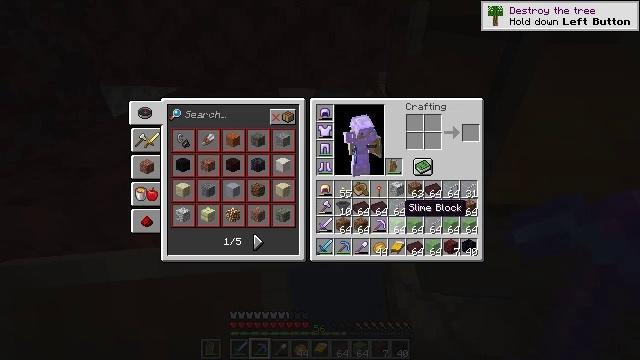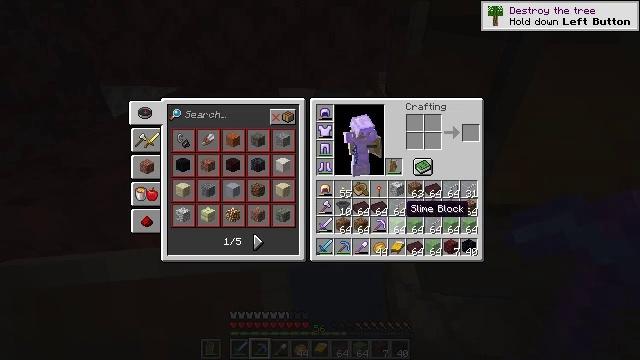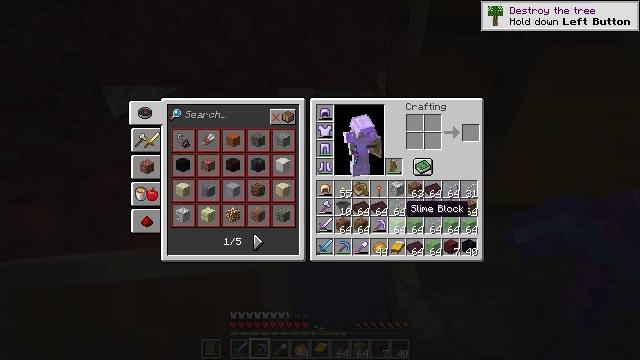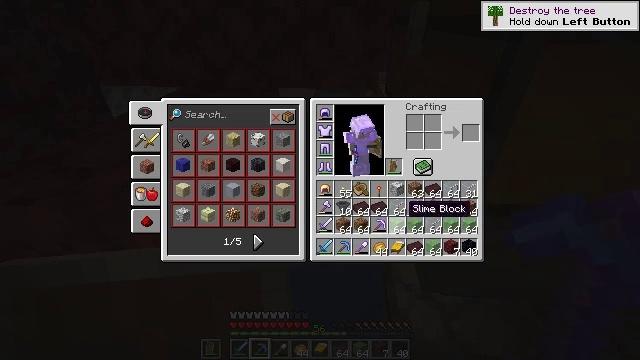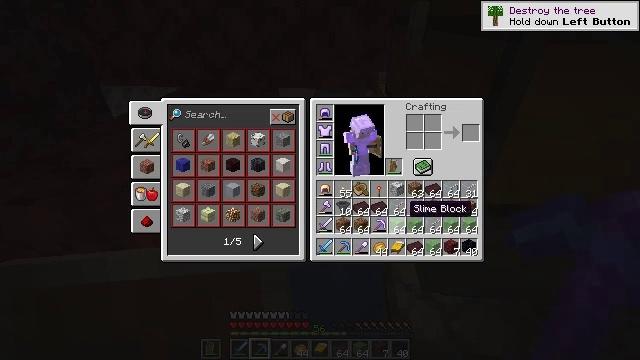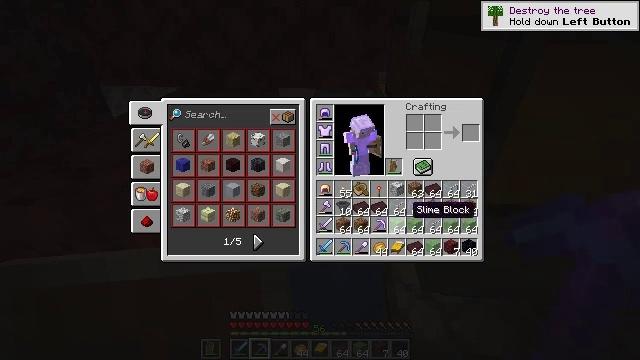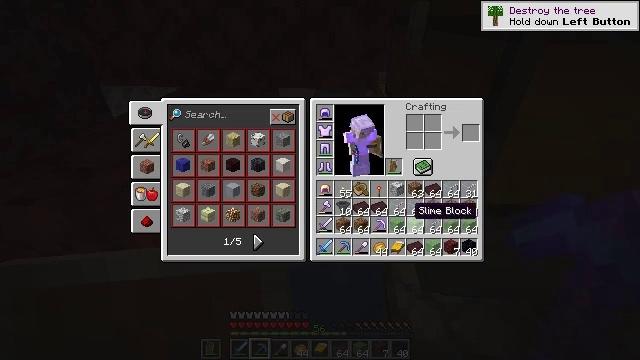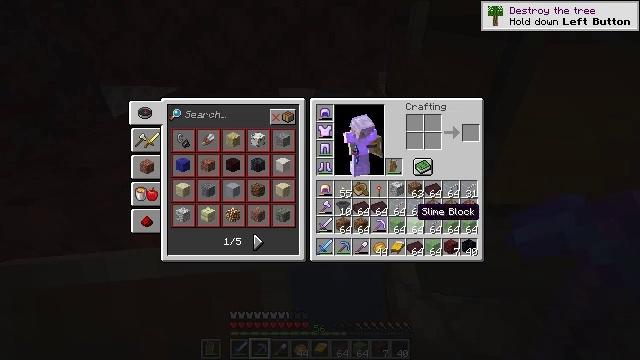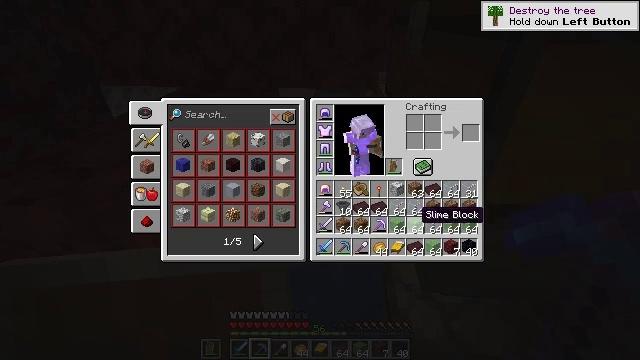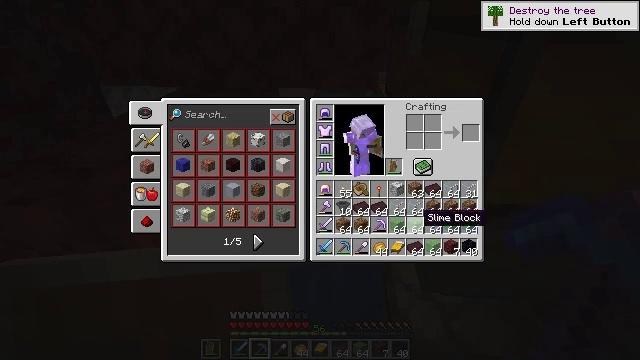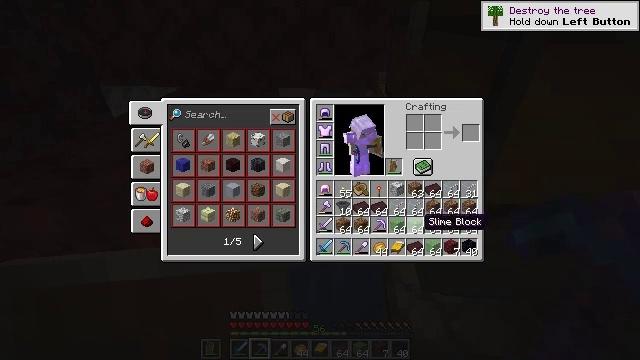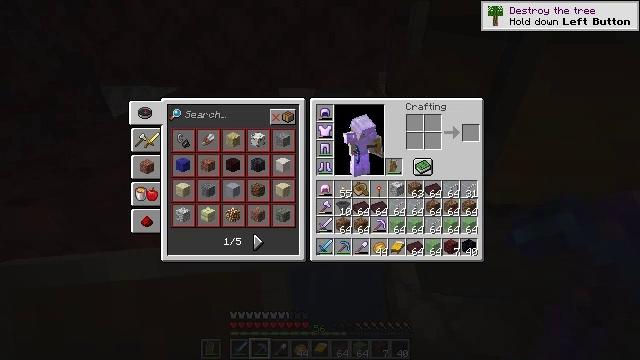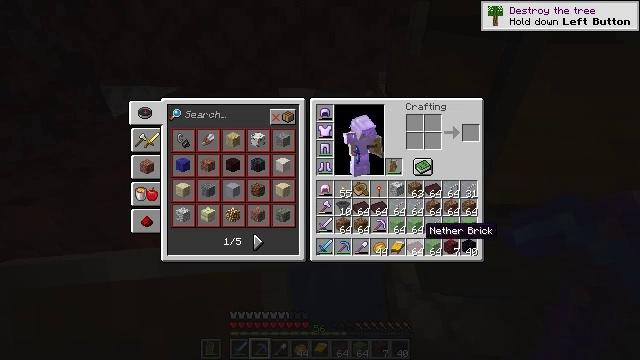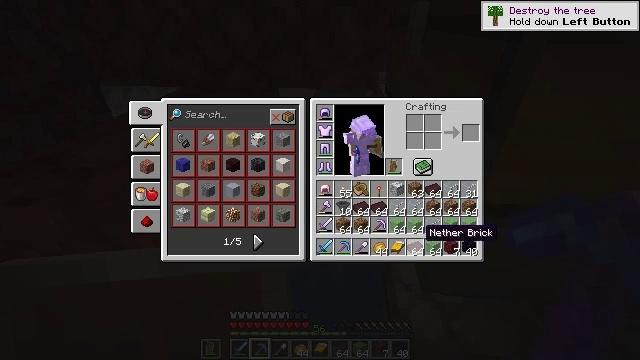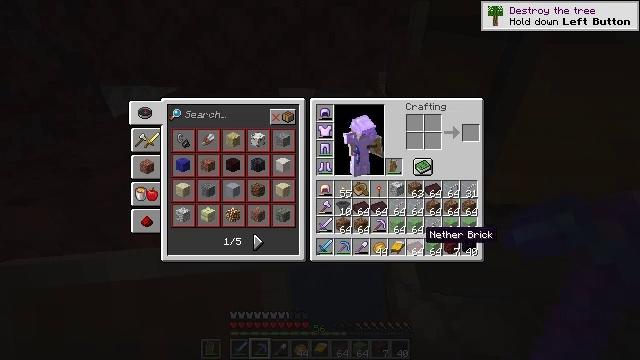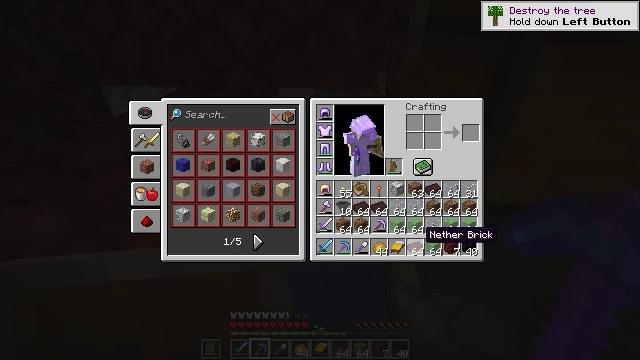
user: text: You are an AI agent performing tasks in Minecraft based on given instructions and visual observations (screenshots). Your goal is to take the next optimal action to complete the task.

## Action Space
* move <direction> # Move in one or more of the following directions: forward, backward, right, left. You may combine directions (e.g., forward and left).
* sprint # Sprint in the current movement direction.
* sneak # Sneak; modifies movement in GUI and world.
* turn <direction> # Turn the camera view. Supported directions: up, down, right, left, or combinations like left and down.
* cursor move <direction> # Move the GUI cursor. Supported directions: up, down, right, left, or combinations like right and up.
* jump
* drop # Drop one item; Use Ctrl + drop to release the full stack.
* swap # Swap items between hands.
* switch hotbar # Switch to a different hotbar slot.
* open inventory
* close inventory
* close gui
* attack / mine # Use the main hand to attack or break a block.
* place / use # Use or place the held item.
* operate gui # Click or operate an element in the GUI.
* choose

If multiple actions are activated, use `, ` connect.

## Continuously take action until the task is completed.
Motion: motion action
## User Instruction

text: Remove a nether brick from the inventory.
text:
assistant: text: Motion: no_op
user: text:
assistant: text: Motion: no_op
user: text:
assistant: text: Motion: no_op
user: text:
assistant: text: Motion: no_op
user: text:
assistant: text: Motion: no_op
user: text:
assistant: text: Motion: sprint
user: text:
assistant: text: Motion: sprint
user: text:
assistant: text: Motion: sprint
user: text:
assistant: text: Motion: sprint
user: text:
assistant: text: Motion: sprint
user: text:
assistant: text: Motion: sprint
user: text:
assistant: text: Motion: sprint
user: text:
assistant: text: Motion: sprint
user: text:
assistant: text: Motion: sprint
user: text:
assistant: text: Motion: sprint
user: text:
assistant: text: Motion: sprint
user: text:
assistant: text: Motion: sprint
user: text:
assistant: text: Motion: sprint
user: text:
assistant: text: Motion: sprint, drop
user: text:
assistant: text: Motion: sprint, drop
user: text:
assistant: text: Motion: sprint
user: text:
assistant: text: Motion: sprint, cursor move up
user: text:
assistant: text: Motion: sprint, cursor move up
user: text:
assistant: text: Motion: sprint, cursor move up
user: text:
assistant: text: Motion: sprint, cursor move up
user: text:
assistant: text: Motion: sprint
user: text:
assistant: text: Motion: sprint
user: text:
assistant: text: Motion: sprint
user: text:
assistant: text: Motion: sprint
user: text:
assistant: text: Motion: sprint